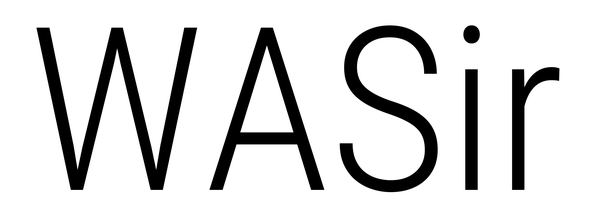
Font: Roboto_Condensed_Light